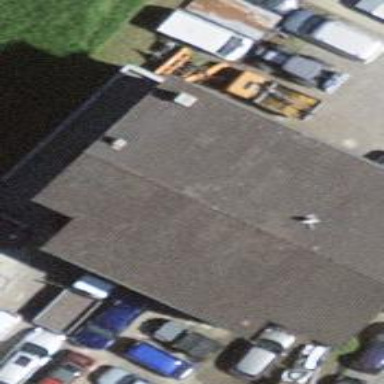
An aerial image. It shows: Car repair shop.